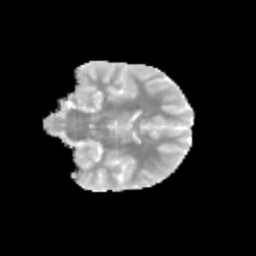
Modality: MD
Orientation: coronal
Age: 12
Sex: female
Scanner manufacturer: siemens
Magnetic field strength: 3 T
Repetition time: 3.8 s
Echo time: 0.07 s